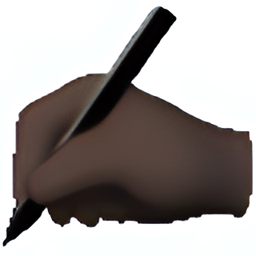
Name: writing hand
Emoji: ✍🏿
Group: People & Body
Sub-group: hand-prop